一年级 · 组合几何学
下图有（）个三角形。

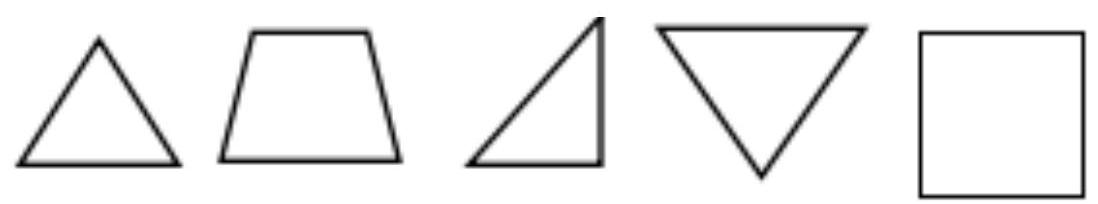
A、 2
B、 3
C、 4

答案: B
解析: 解B; 第一、三、四个图形是三角形。